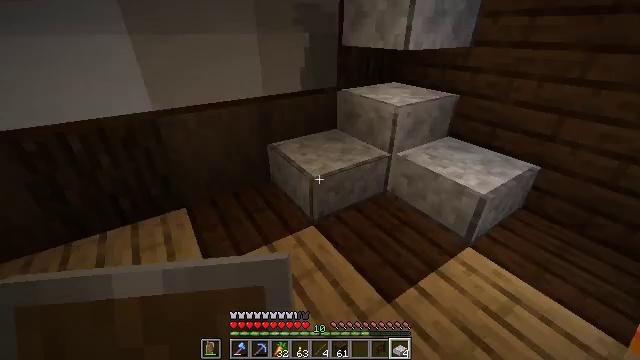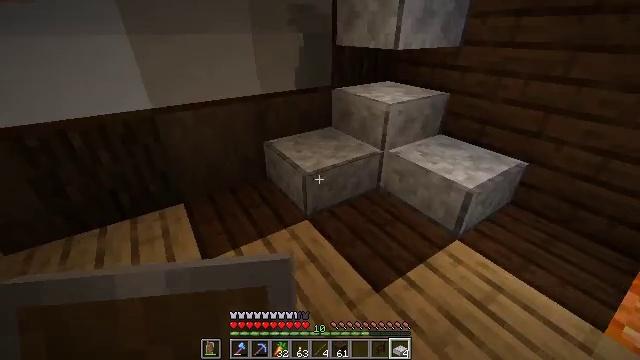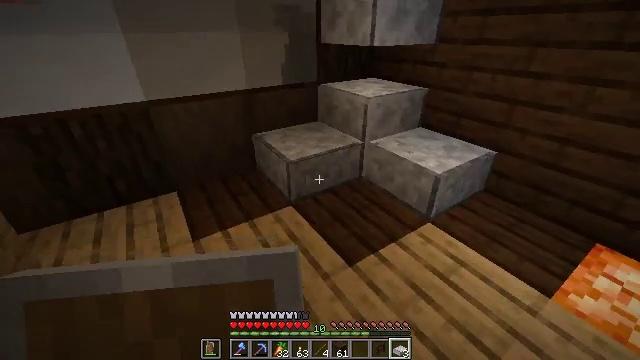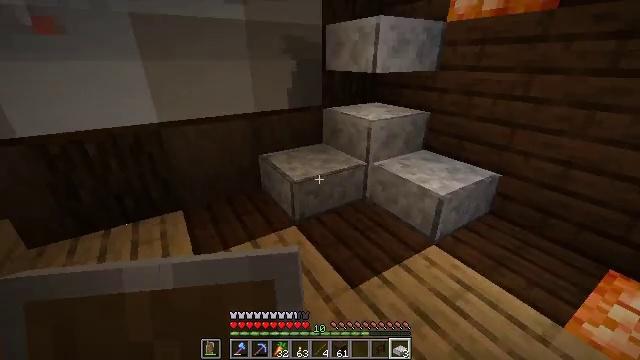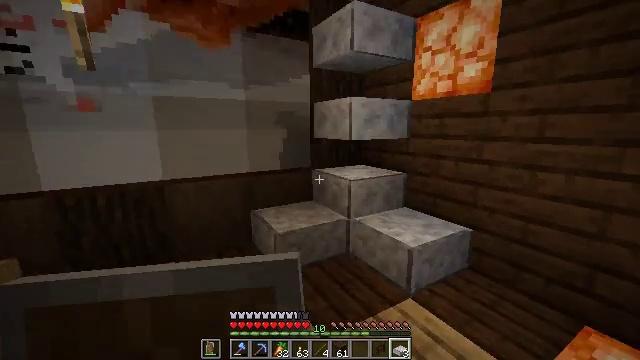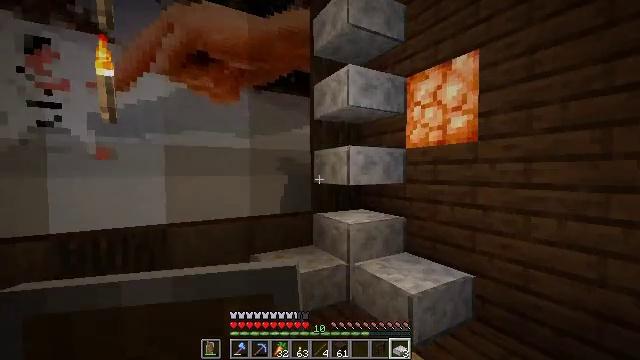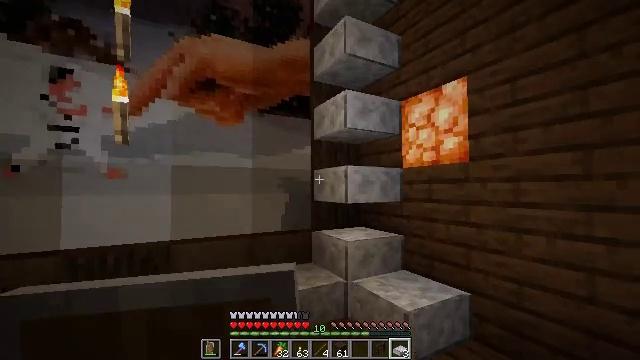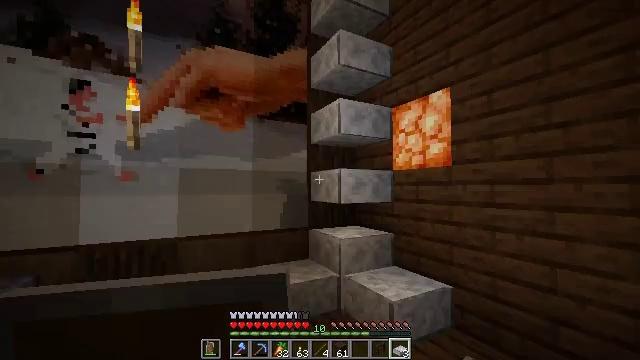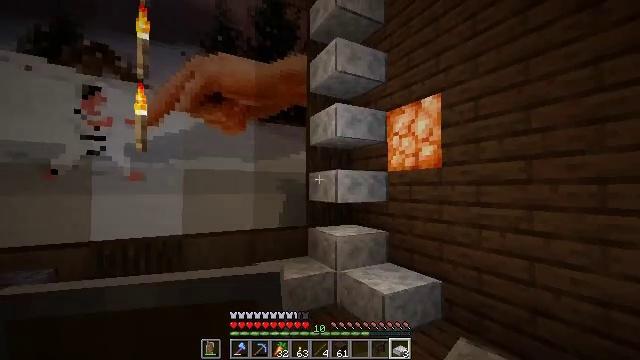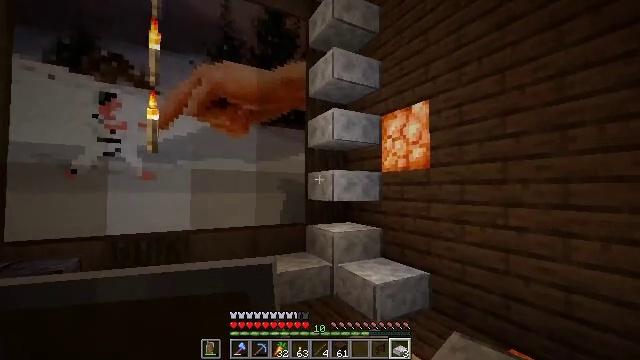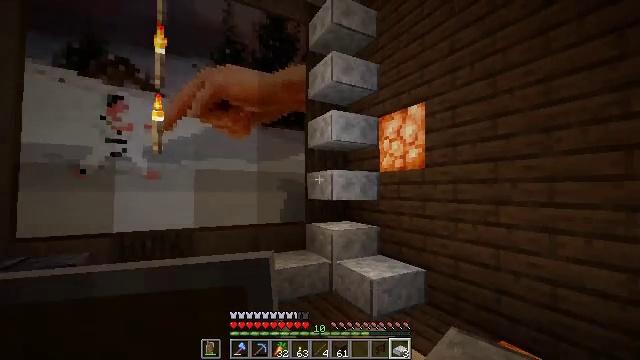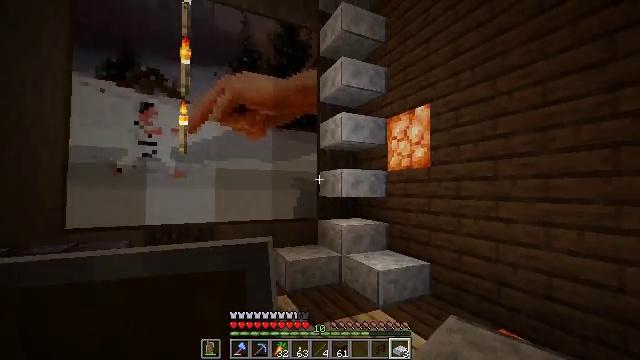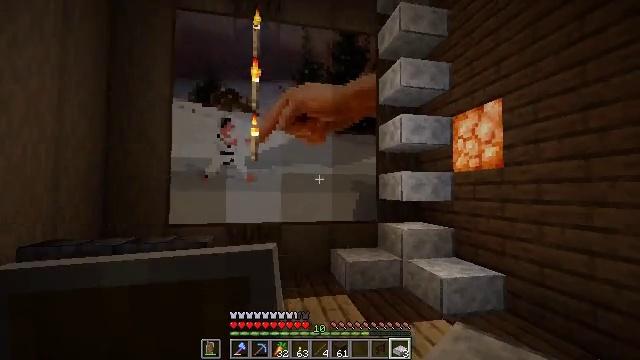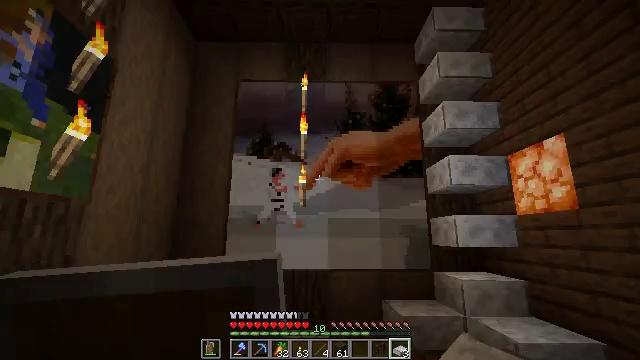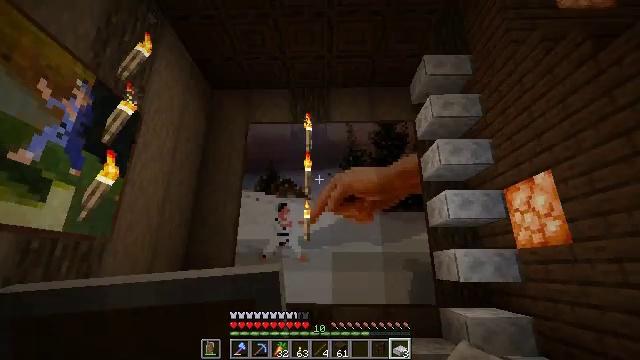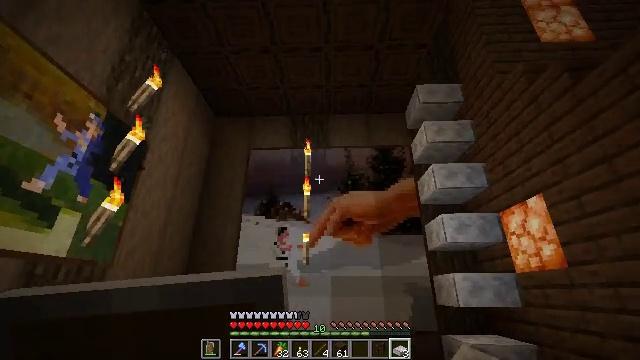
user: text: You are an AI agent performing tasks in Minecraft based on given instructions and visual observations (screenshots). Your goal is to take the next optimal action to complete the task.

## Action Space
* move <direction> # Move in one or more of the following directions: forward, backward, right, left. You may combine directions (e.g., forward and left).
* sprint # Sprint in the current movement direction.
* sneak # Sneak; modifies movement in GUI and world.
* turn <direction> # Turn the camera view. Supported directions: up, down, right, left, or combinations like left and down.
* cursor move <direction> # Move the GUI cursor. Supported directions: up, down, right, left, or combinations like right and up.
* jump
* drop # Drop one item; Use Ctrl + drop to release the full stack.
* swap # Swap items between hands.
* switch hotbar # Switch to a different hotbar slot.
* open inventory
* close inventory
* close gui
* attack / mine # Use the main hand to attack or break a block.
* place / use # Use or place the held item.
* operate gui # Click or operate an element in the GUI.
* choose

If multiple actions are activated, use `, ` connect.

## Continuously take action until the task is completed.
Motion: motion action
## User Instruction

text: Put polished granite blocks in the crafting table to craft polished granite slab.
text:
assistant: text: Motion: move back and move right
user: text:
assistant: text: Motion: move back and move right
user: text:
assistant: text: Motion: move back and move right, turn left and up
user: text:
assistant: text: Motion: move back and move right, turn left and up
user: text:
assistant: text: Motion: move back, turn up
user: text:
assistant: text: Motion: move back, turn up
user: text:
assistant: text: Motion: move back
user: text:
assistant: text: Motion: move back
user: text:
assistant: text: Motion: move back
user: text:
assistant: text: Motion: move back
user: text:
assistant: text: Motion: move back and move right, turn left
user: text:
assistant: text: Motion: move back and move right, turn left
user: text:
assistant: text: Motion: move back and move right, turn left and up
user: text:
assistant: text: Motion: move back and move right, turn left and up
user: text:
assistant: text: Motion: move back and move right, turn up
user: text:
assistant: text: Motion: move back and move right
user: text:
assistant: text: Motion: move back and move right
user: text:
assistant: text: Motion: no_op
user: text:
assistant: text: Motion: no_op
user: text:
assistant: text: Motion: no_op
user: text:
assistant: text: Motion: turn left and down
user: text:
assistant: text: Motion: turn left and down
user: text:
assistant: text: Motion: turn left and down
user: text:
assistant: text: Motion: no_op
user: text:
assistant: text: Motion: no_op
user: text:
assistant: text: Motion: no_op
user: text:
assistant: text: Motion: no_op
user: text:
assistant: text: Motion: no_op
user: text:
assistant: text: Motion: turn right and up
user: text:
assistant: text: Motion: move forward, turn right and up